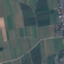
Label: PermanentCrop